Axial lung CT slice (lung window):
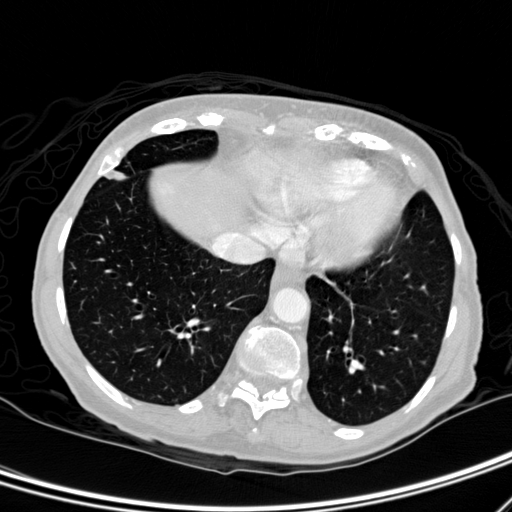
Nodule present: no